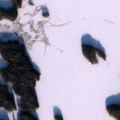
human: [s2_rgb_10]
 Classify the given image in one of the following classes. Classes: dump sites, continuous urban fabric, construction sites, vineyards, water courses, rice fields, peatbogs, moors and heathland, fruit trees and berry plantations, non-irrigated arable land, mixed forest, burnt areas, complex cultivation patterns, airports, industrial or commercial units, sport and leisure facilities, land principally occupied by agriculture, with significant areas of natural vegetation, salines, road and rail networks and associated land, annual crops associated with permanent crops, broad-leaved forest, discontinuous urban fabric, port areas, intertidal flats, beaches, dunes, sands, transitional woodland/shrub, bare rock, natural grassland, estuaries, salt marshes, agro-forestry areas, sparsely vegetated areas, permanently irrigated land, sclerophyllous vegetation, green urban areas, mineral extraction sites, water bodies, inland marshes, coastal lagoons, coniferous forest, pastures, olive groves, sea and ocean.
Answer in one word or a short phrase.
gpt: coniferous forest, mixed forest, water bodies